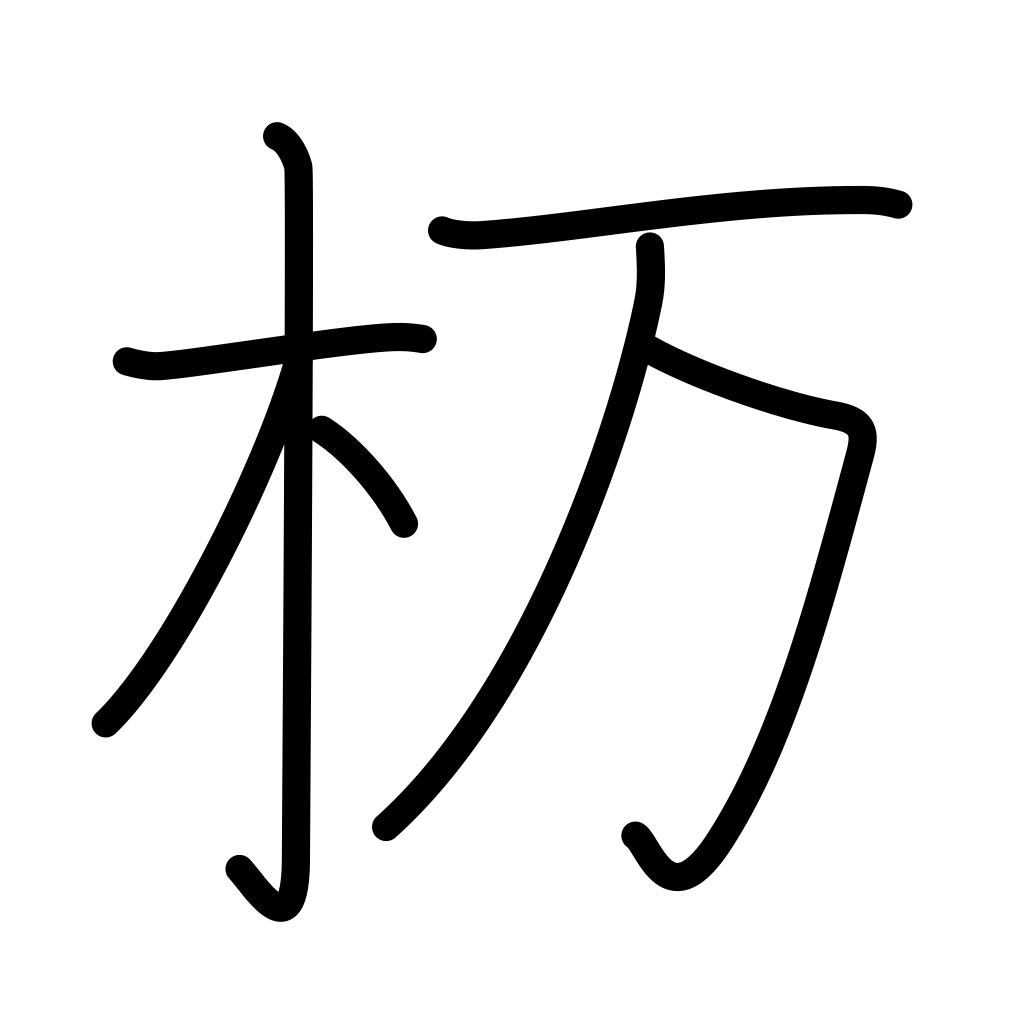
Meaning: type of oak, stable